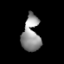
Tissue: lung
Cell type: T cells
Senescence score: 0.2023
Nuclear area (px): 615
Mean DAPI intensity: 147.4